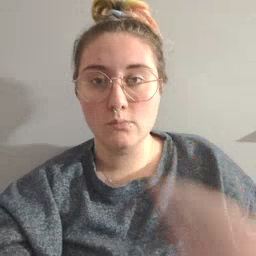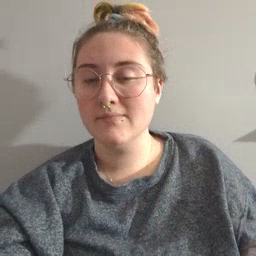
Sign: give